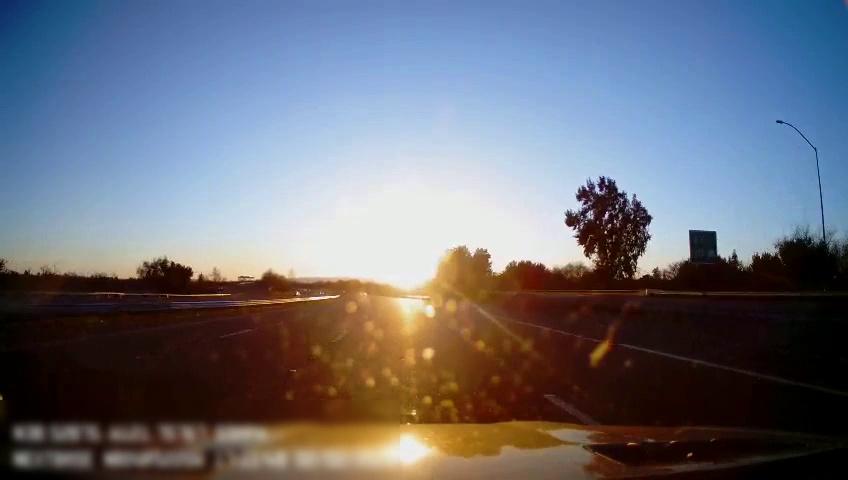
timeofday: Day
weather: Sunny
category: Drivable Space
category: Lanes | Alternate Lane
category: Lanes | Alternate Lane
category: Lanes | Current Lane
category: Lanes | Current Lane
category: Lanes | Alternate Lane
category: Lanes | Alternate Lane
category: Traffic | Signs